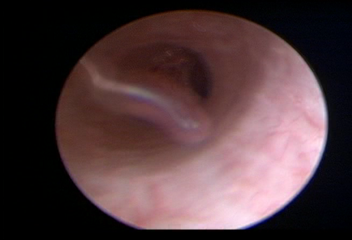
Modality: WLC
Class: Normal mucosa
Bladder cancer association: No